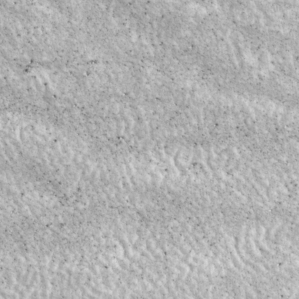
Label: non_frost